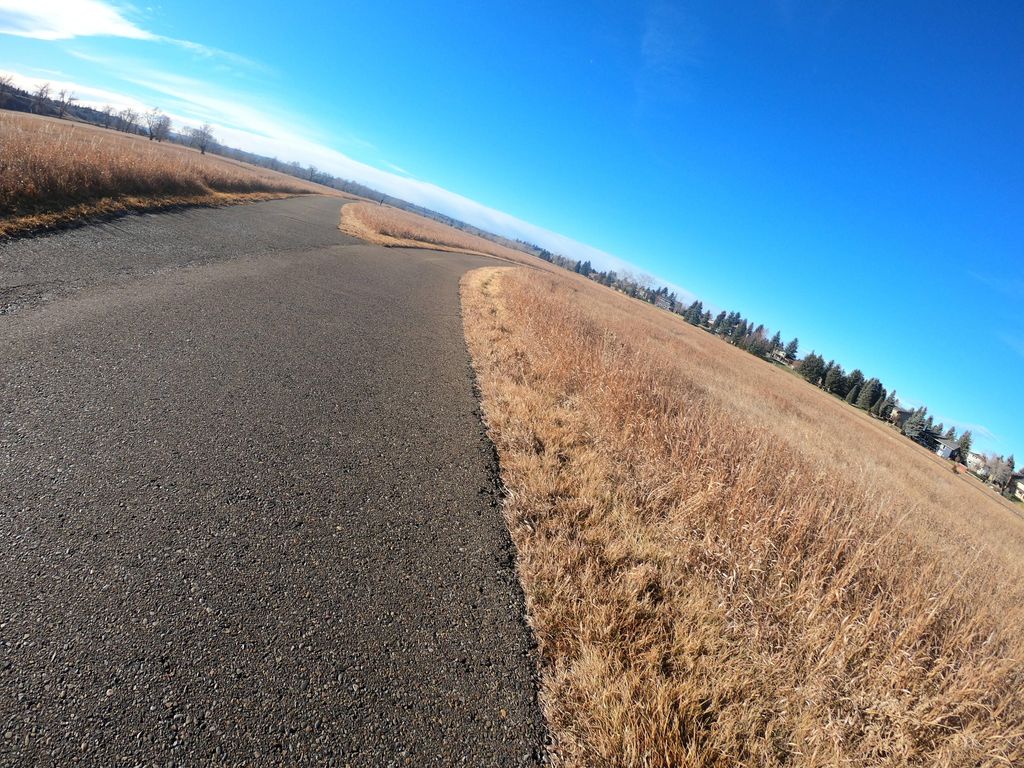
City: calgary